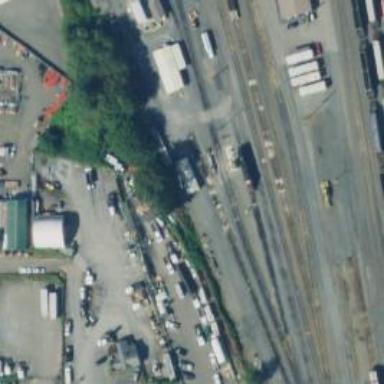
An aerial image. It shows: Railway yard in service.